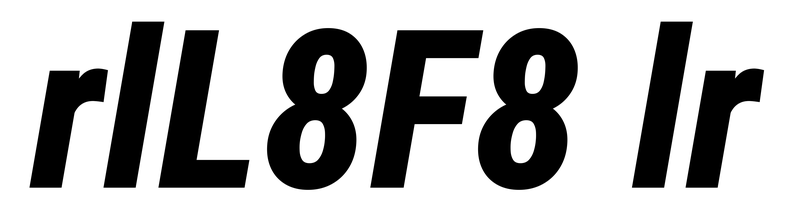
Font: Roboto-Italic_Condensed_ExtraBold_Italic